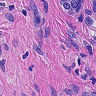
Metastatic tissue present: yes